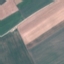
Land use / land cover: AnnualCrop